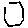
Label: hexagon